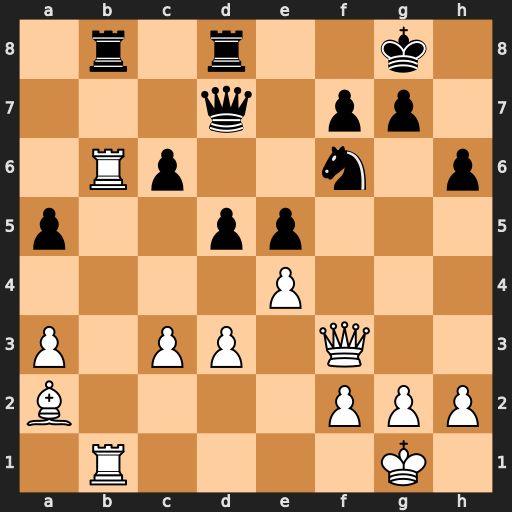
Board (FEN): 1r1r2k1/3q1pp1/1Rp2n1p/p2pp3/4P3/P1PP1Q2/B4PPP/1R4K1
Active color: w
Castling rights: -
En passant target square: -
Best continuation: Rxb8 Rxb8 Rxb8+